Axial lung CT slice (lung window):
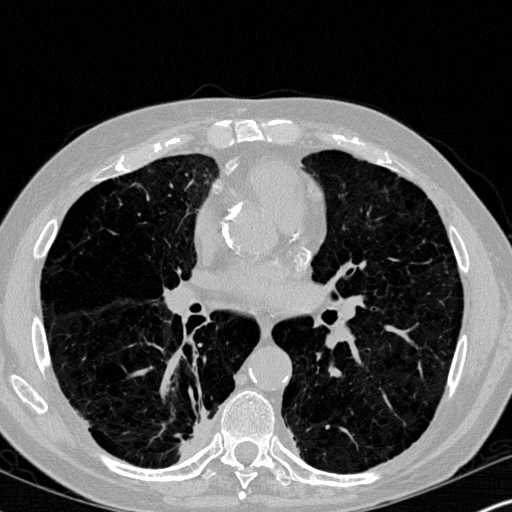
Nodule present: no